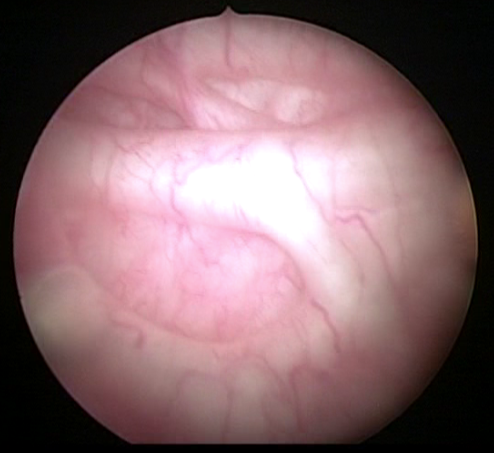
Modality: WLC
Class: Anatomical landmarks
Subclass: Trabeculation
Lesion: L0
Bladder cancer association: No